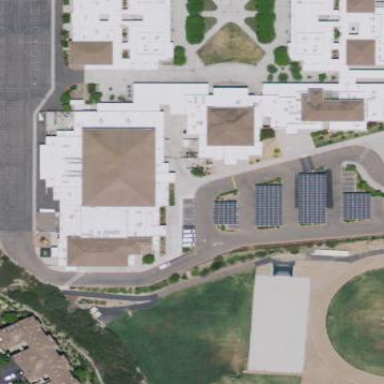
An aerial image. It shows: Educational building.